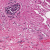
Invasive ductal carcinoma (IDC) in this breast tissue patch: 0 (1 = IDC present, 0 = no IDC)